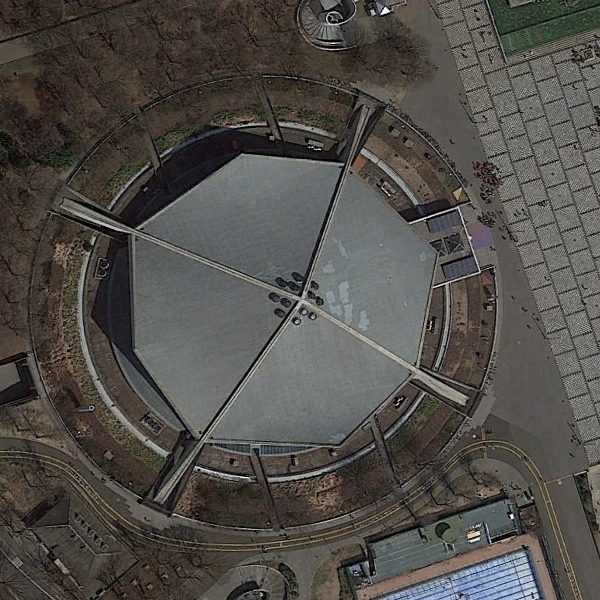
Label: Center